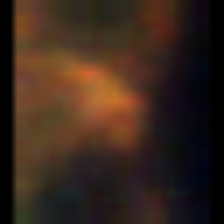
Taxon: Diatom_aggregate
Group: Diatoms